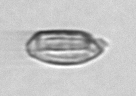
Label: Katodinium_or_Torodinium